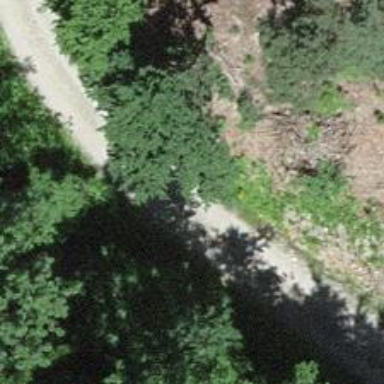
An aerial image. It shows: Gravel track.